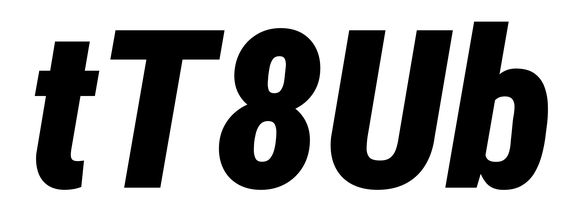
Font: Roboto-Italic_Condensed_Black_Italic